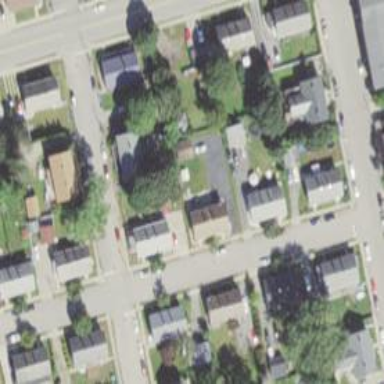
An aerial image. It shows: Residential driveway.